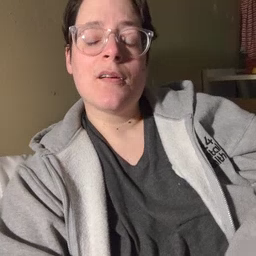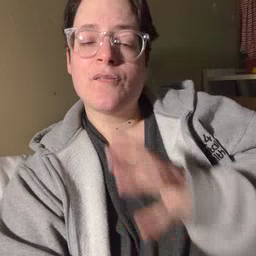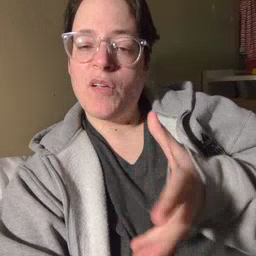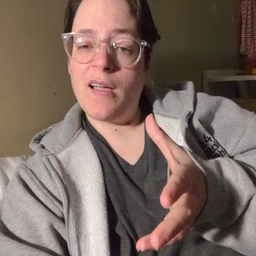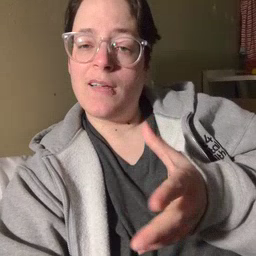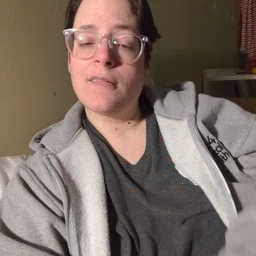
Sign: fine